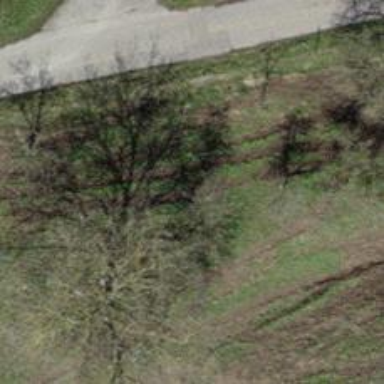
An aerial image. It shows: Deciduous tree with broadleaved leaves.